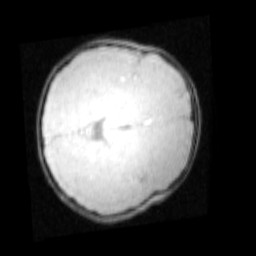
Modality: PDw
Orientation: axial
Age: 8
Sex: male
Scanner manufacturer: siemens
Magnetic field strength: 3 T
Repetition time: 0.25 s
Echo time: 0.00103 s